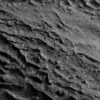
Atmospheric dust classification: not_dusty